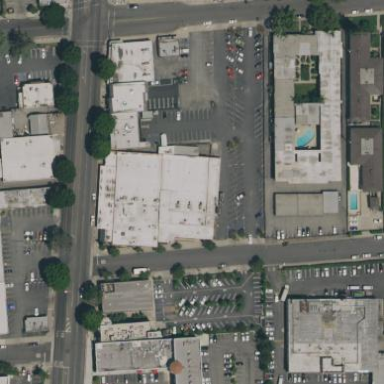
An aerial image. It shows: Building housing bowling alley.